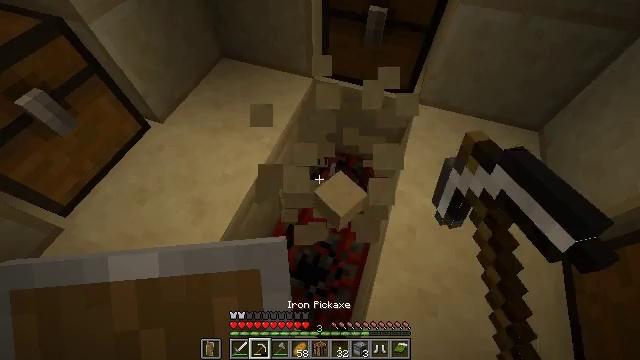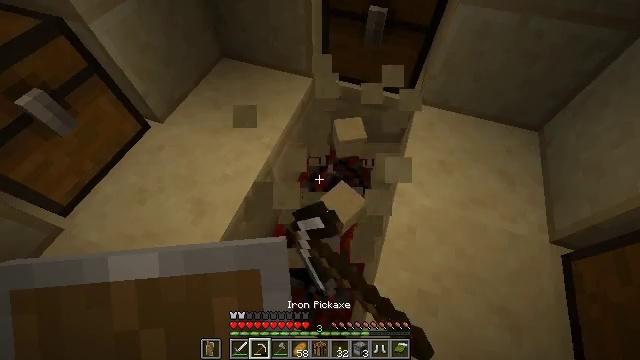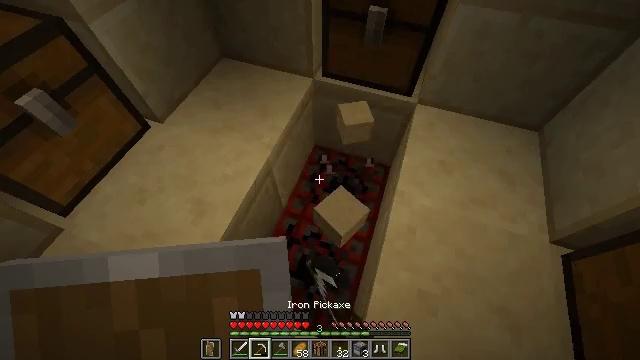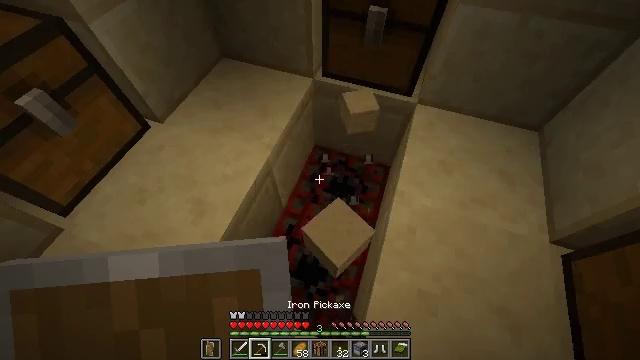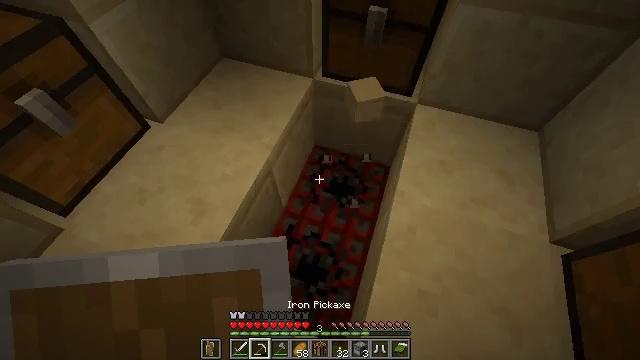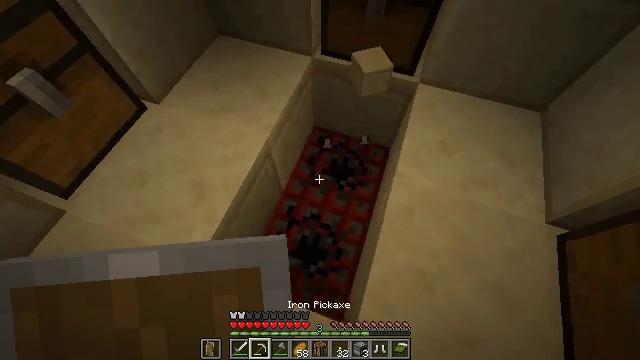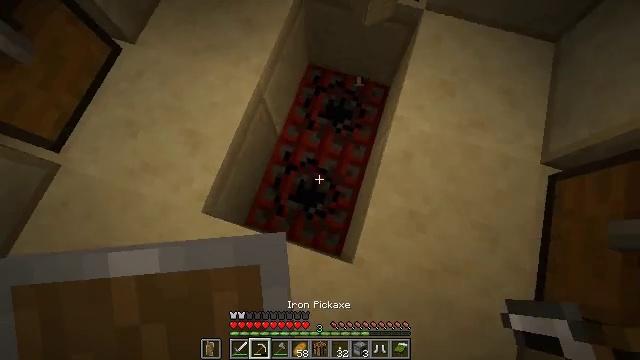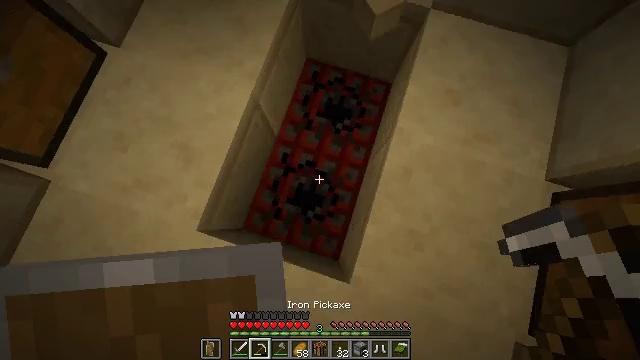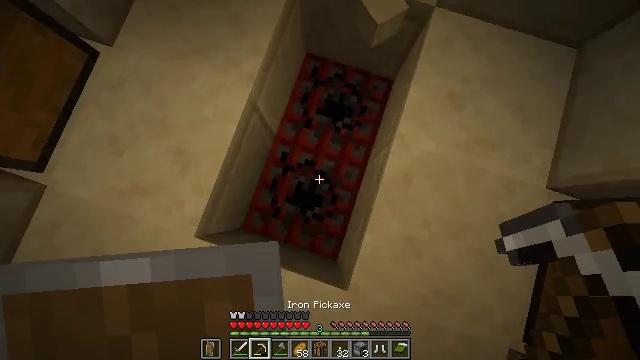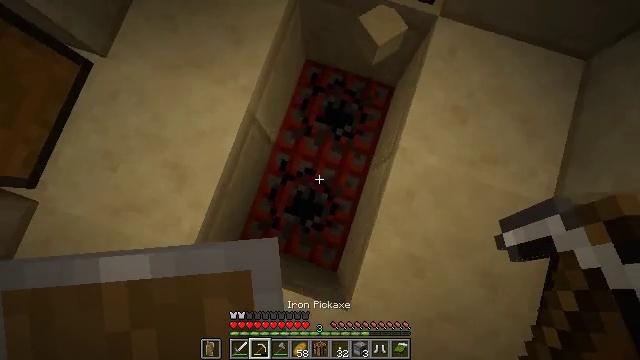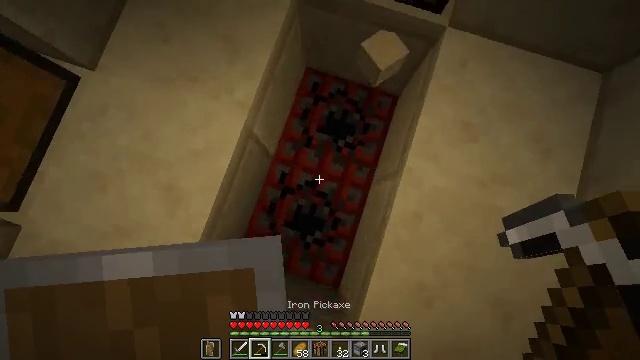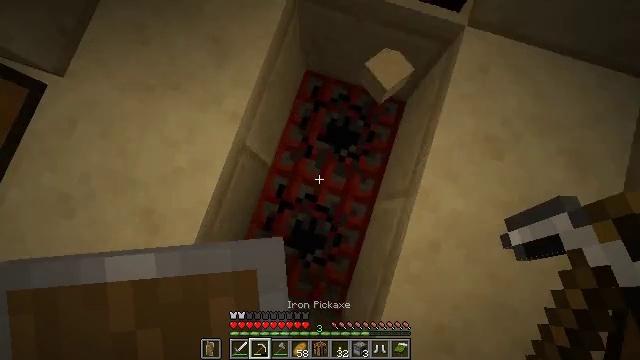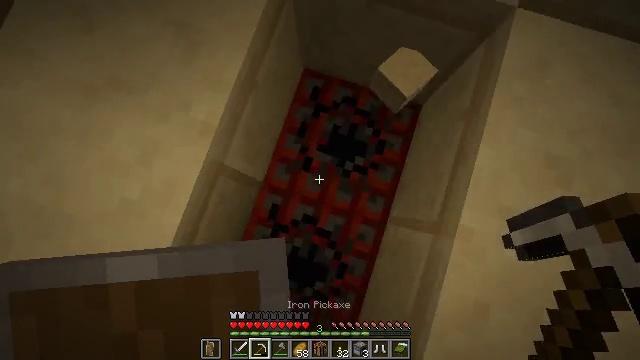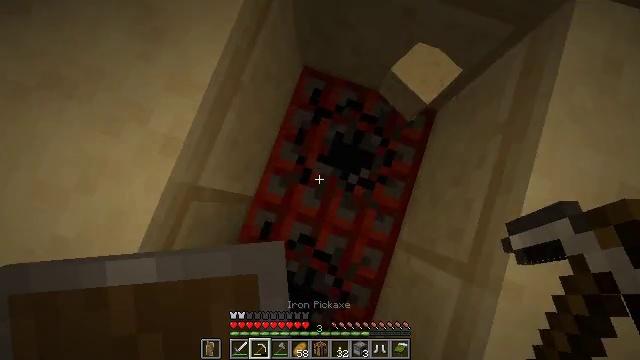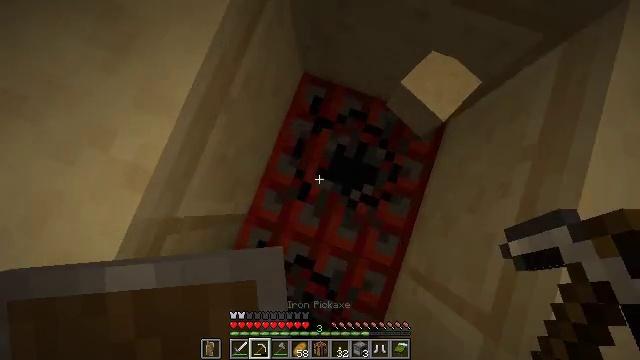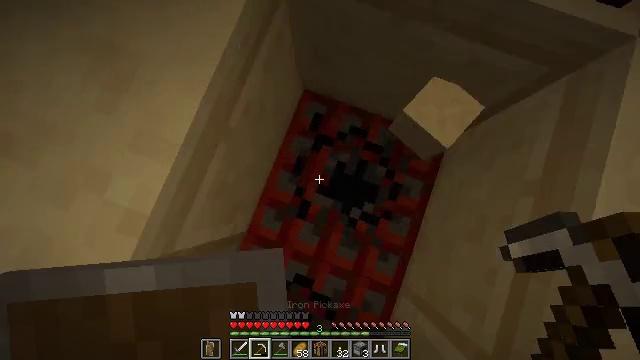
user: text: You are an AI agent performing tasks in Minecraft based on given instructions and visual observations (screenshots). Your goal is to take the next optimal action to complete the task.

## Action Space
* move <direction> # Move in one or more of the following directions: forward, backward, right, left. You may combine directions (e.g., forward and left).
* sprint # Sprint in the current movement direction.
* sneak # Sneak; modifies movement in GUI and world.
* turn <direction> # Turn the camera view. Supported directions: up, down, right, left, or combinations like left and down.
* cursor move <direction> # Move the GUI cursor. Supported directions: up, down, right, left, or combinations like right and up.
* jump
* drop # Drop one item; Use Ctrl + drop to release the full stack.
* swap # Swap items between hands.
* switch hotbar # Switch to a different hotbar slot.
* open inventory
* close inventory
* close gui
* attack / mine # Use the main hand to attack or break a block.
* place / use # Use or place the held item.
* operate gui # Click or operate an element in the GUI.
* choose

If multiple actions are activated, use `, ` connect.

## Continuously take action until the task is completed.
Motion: motion action
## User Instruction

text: Destroy the TNT to retrieve it.
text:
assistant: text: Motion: attack / mine
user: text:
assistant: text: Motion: no_op
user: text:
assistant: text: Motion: no_op
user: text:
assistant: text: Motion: no_op
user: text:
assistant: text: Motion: turn down
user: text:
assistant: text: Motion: move forward, turn right and down
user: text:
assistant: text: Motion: move forward, turn down
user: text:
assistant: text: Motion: move forward, turn down
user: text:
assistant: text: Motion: move forward
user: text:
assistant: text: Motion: move forward
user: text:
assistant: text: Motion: move forward
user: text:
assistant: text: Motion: move forward
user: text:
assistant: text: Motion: no_op
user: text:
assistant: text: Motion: no_op
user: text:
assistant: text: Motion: no_op
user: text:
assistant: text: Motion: move back, turn left, attack / mine
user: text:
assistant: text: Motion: move back, turn left and up, attack / mine
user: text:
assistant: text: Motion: move back, turn left and up, attack / mine
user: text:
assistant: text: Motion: turn left
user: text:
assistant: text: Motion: turn left
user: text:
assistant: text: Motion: turn left
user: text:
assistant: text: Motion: turn left
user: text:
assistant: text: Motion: turn left
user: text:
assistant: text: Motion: turn left
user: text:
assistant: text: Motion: turn left and up
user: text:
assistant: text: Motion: turn left and up, attack / mine
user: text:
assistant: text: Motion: turn left, attack / mine
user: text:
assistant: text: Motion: move back, attack / mine
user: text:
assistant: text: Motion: move back, turn left, attack / mine
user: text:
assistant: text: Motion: move back and move right, attack / mine